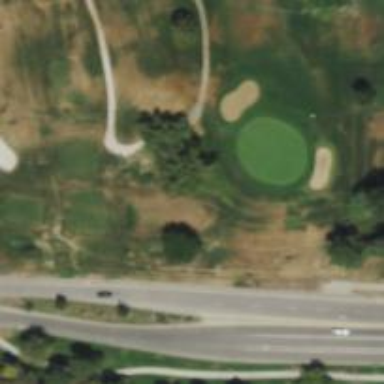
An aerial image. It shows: Path for golf carts.